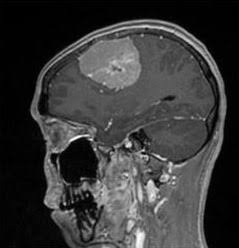
Label: meningioma